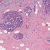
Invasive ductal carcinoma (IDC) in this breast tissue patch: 1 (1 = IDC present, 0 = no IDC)